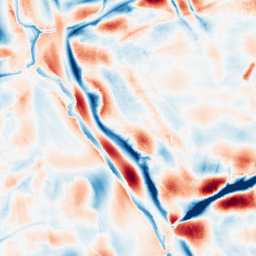
Category: wavelet
Decomposition family: wavelet_biorthogonal
Decomposition parameters: wavelet: bior3.5
level: 5
Upsampling method: quartic
Upsampling parameters: scale: 2
Upsampling scale: 2